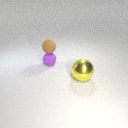
small purple rubber sphere to the left of large yellow metal sphere